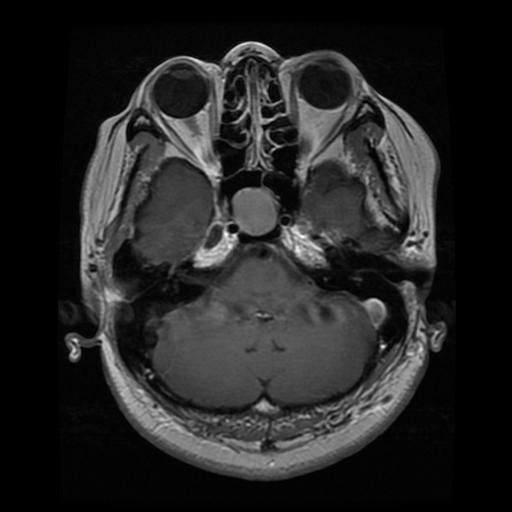
Label: pituitary